Aerial crown-view tile of a tropical tree (Barro Colorado Island, Panama), acquired 20250512:
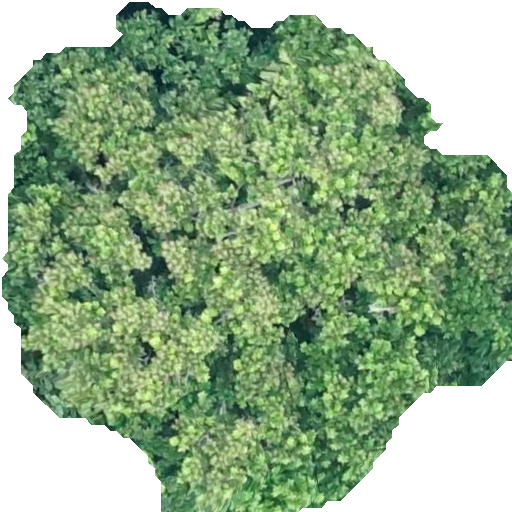
Species: Anacardium excelsum
GBIF accepted scientific name: Anacardium excelsum
Crown area: 296.125 m²